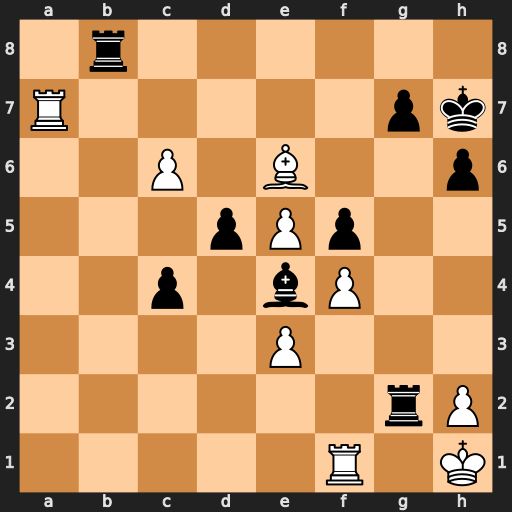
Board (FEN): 1r6/R5pk/2P1B2p/3pPp2/2p1bP2/4P3/6rP/5R1K
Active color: w
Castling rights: -
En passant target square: -
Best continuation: Bxf5+ Bxf5 Kxg2